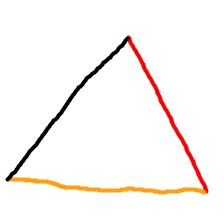
Shape: triangle